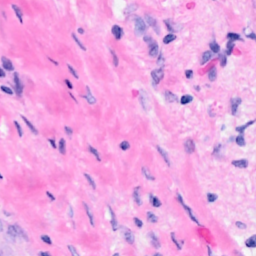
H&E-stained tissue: Breast